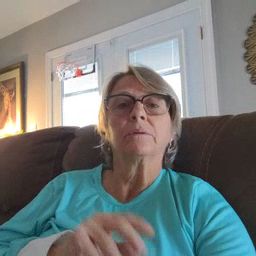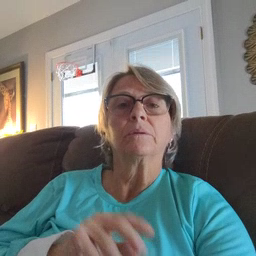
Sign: talk